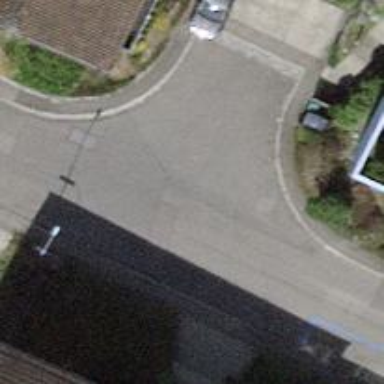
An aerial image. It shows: Turning circle on the road.